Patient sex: M
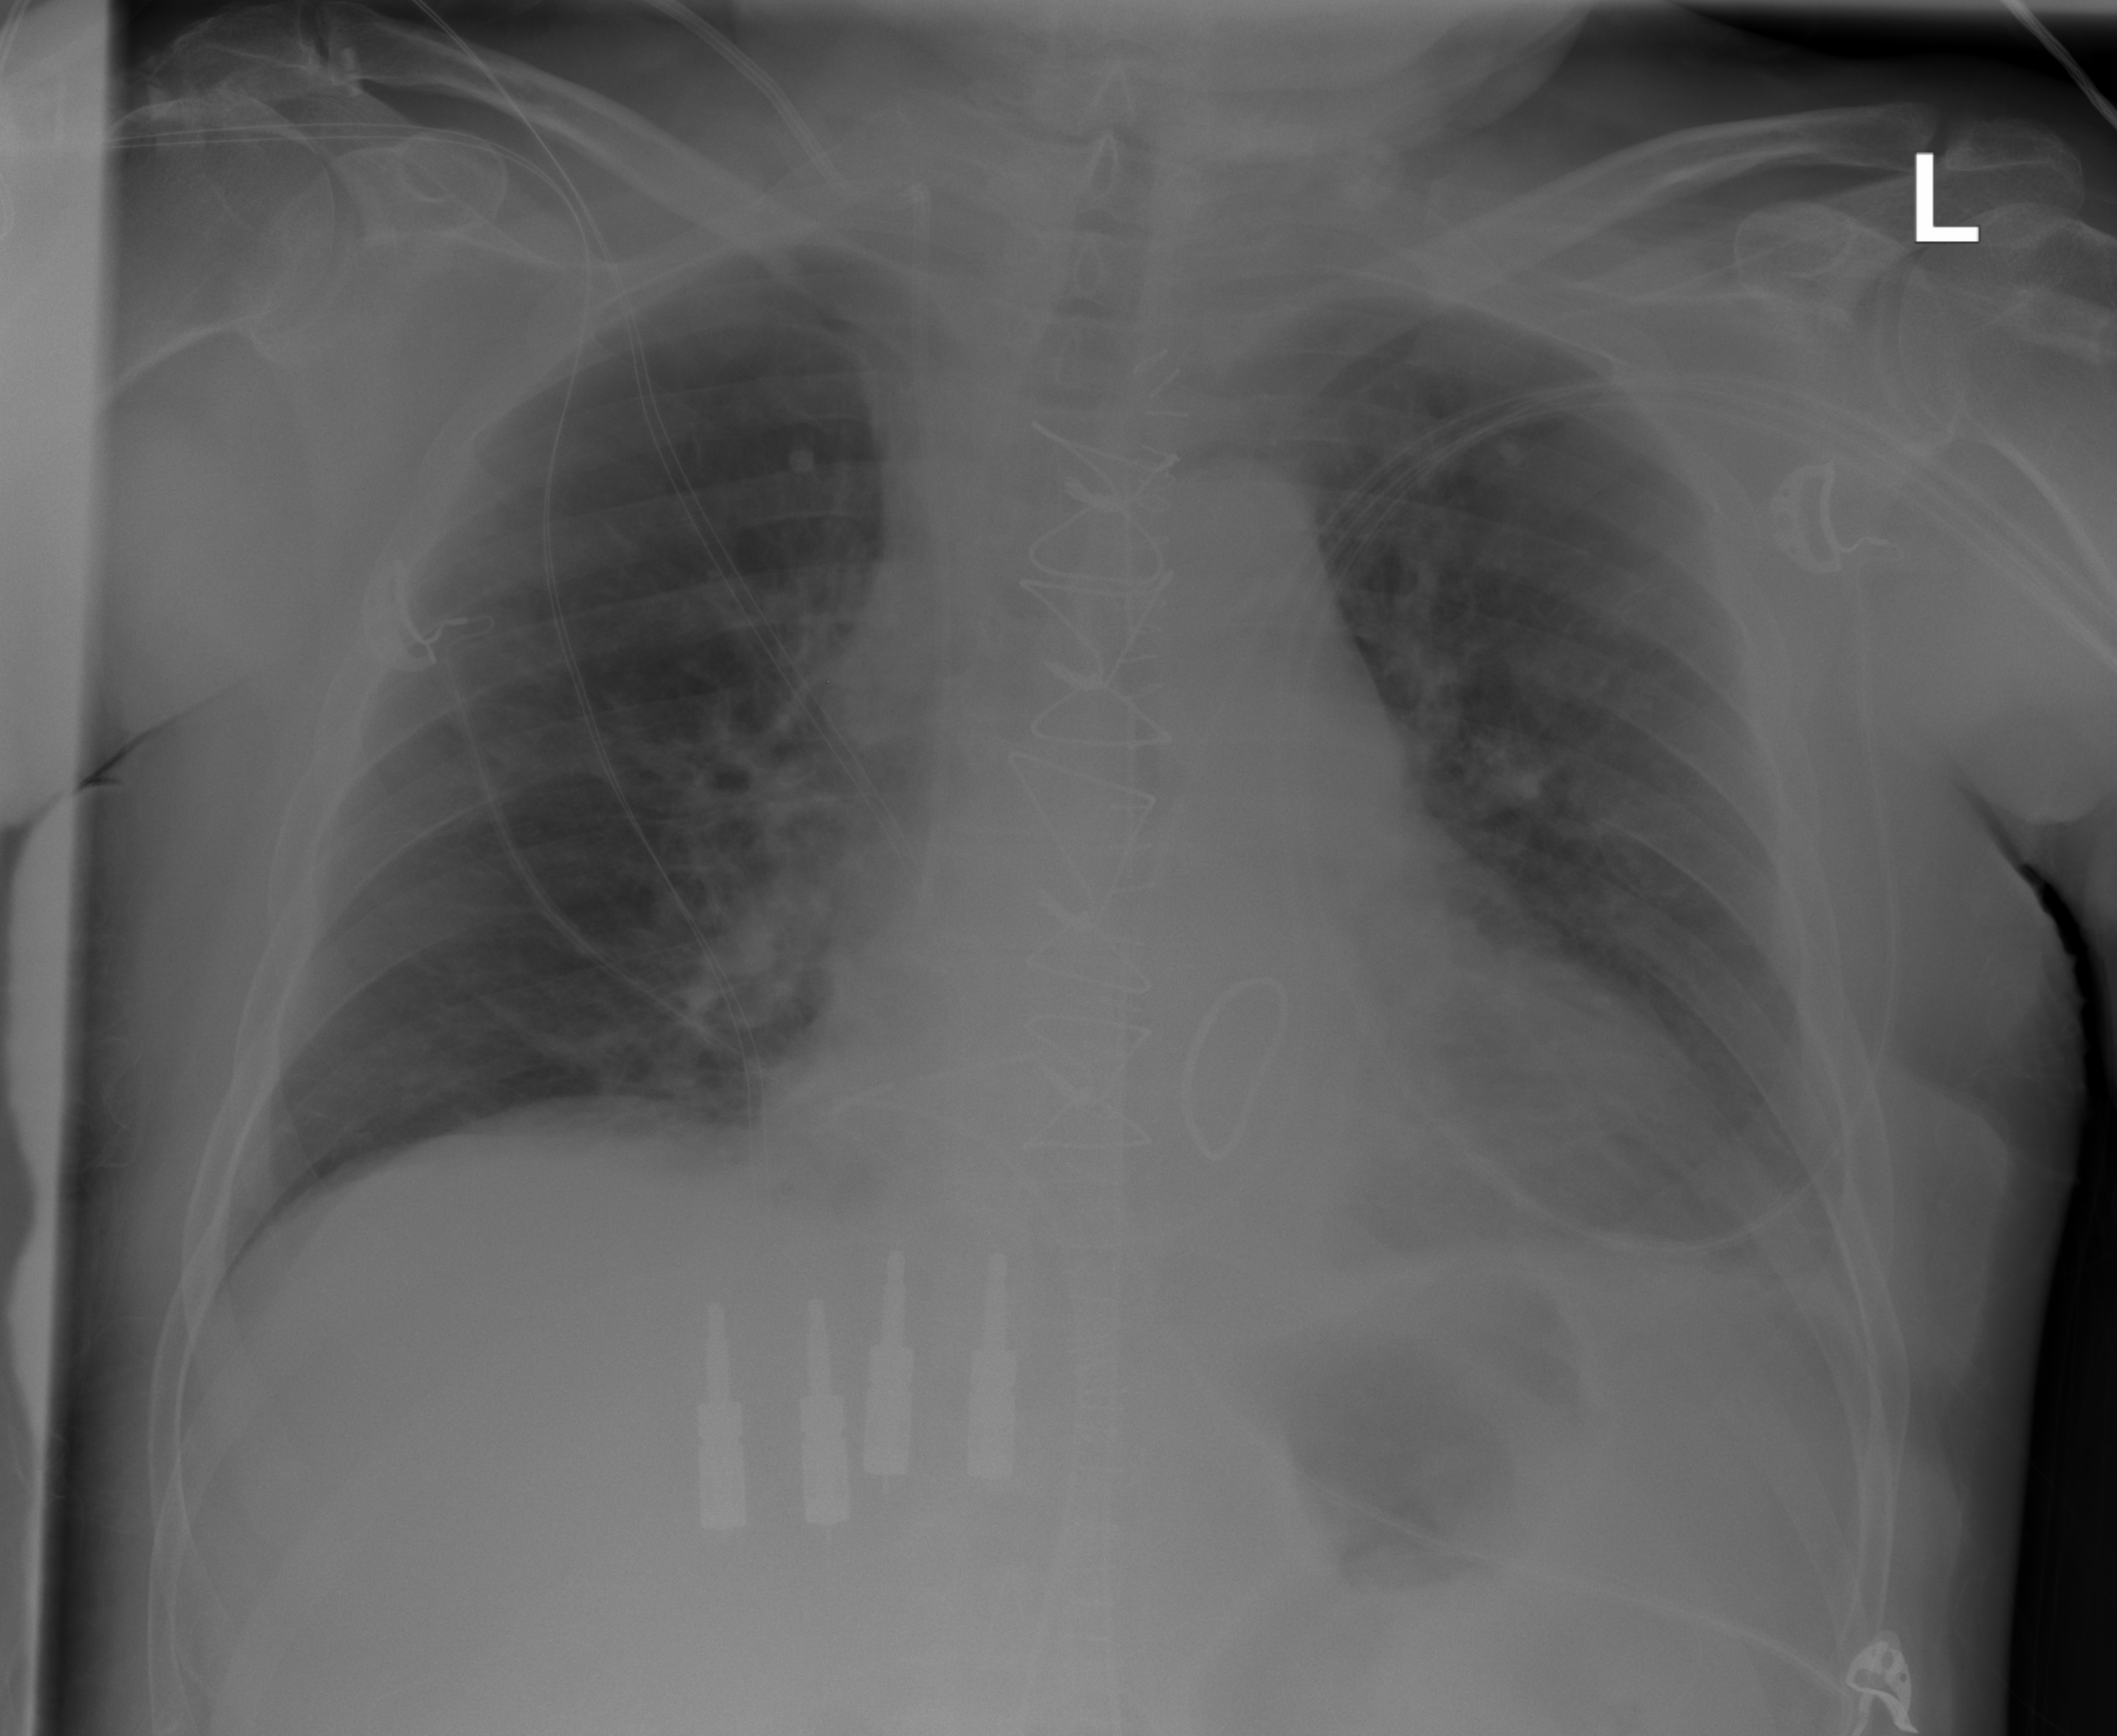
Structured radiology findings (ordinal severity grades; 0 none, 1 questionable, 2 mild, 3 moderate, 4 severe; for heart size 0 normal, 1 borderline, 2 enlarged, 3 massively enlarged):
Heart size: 1
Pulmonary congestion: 1
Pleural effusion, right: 0
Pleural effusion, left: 1
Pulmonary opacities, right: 1
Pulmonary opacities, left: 0
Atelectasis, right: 0
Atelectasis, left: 2